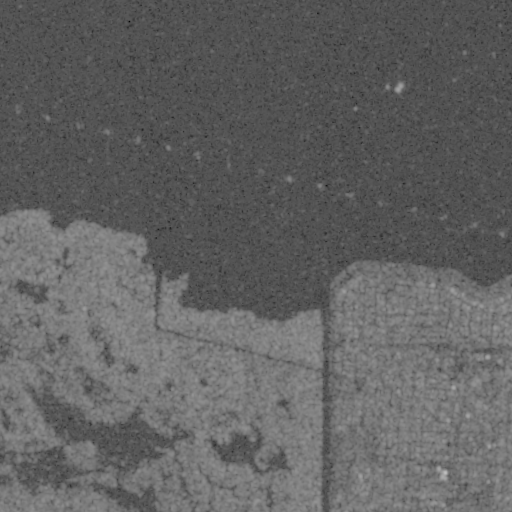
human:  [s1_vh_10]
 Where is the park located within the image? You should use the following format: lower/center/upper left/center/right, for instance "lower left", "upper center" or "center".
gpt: The park is located in the lower right of the image.
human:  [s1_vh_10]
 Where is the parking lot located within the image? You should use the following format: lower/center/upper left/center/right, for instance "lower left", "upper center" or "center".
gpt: The parking lot is located in the lower right of the image.
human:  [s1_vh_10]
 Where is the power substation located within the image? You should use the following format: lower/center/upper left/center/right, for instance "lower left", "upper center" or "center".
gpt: The power substation is located in the lower right of the image.
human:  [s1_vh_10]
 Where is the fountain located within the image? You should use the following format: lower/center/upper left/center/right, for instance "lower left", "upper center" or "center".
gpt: The fountain is located in the lower right of the image.
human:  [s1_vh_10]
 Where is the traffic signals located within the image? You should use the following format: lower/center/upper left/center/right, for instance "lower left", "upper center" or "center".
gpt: The traffic signals is located in the lower right of the image.
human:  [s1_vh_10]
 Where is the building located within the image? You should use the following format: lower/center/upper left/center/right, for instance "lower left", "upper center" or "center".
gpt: There is no building in the image.

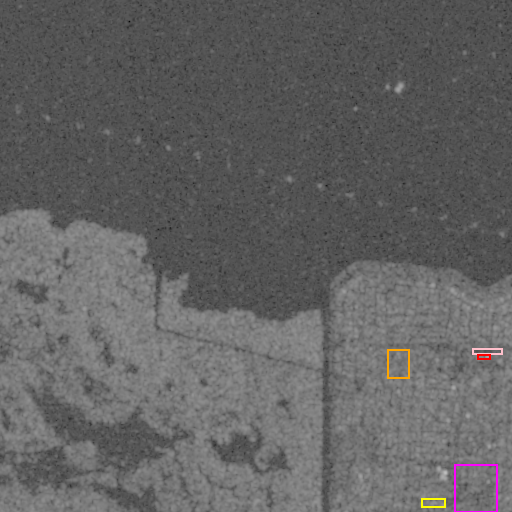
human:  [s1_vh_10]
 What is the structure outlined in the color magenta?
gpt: The structure outlined in magenta is a park.
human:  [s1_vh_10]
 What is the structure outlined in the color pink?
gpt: The structure outlined in pink is a parking lot.
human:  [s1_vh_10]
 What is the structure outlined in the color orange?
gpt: The structure outlined in orange is a power substation.
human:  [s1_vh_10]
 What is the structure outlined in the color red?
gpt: The structure outlined in red is a building.
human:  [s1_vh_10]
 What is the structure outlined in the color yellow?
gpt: The structure outlined in yellow is a building.
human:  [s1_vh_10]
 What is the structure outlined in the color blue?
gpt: There is no blue outline.